Interaction volume radius: 10 \u00c5
Interaction volume height: 15 \u00c5
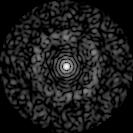
Disorder parameter: 0.8334